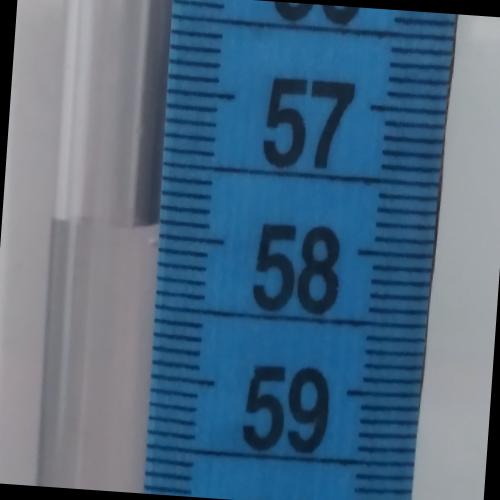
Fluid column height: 57.9 cm